Question: I have three variables in my data That is Region, sales2015 and sales2016. I am unable to plot bar chart for this. Tried different code but not getting desire result.
My data is data frame
<URL>

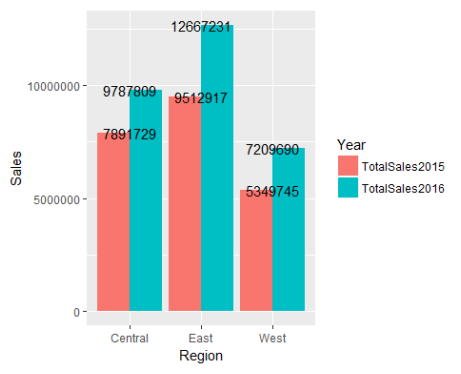
Answer: '''
Data
Region Sale year Amount
Asia TotalSales2005 100
Asia TotalSales2006 200
Africa TotalSales2005 150
Africa TotalSales2006 300
America TotalSales2005 200
America TotalSales2006 400
ggplot(data=data1, aes(x=Region, y=Amount, fill=Sale.year)) +
geom_bar(stat="identity", position=position_dodge())+ geom_text(aes(label=Amount))
'''
<URL>